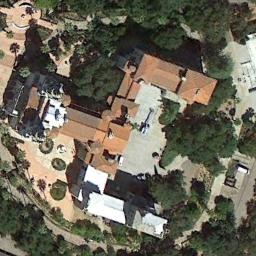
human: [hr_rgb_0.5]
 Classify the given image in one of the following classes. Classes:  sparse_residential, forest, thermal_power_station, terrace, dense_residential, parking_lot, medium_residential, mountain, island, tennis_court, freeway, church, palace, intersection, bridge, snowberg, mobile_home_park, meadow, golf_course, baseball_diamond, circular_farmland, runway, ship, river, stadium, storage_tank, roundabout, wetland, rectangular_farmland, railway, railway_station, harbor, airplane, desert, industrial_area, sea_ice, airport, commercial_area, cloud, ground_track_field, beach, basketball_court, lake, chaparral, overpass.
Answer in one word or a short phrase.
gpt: palace